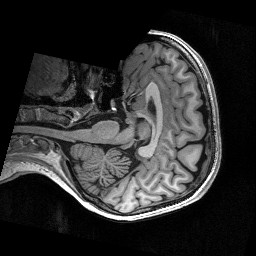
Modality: T1w
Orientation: axial
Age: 27
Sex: female
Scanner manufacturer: siemens
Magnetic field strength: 3 T
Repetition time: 2.53 s
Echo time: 0.00267 s